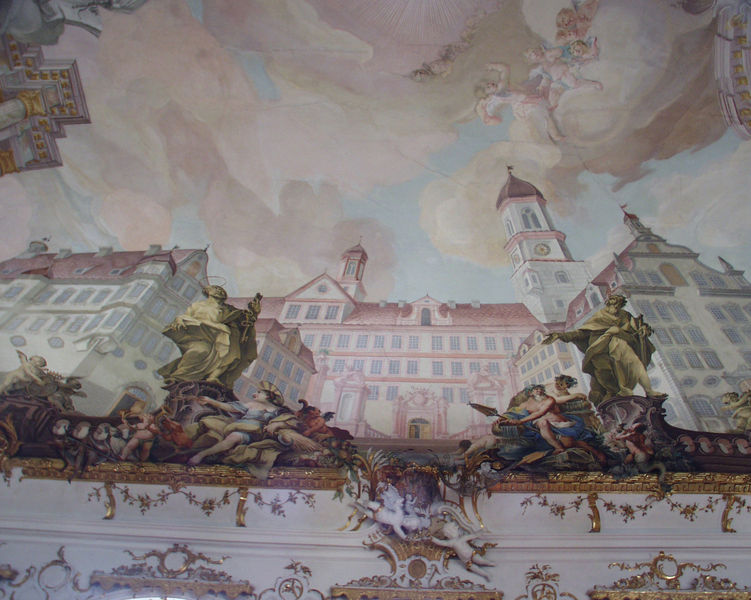
Titel: Ansicht Dillingen (Ausschnitt)
Künstler: Johann Anwander
Standort: Dillingen
Institution: Goldener Saal
Schlagwörter: blau, flügel, gemälde, himmel, weiß, wolken, gelb, kirchturm, stadt, fenster, grau, pastell, säule, säulen, ausblick, gebäude, haus, rot, schloss, wolke, beige, malerei, ornament, wand, architektur, barock, falten, rahmen, häuser, kirche, sonne, figur, gewand, gold, decke, rokkoko, bühne, theater, rosa, fliegen, turm, engel, putto, ranken, skulptur, fassade, fassaden, perspektive, giebel, farbe, figuren, treppe, lanze, dekoration, bordüre, detail, gris, ornamente, verzierung, wandgemälde, wandmalerei, uhr, pastellfarben, stuck, tor, foto, fotografie, eingang, erker, gewölbe, buch, bayern, kloster, zwiebelturm, palast, balustrade, schweben, blanc, tete, schwert, stift, girlanden, fries, sims, heiligenschein, gesims, pforte, statuen, nimbus, jesus, residenz, kapelle, gaube, ballustrade, kassetten, heilige, deckengemälde, fresko, schlüssel, abtei, gips, putten, wandbild, illusion, putti, petrus, ciel, paysage, peinture, aufnahme, fresco, épée, clocher, bleu, figures, colonne, deckenmalerei, intérieur, architecture, porte, toit, universität, denkmäler, nuage, nuages, wies, église, chateau, palais, illusionsmalerei, clé, ange, anges, tiepolo, räumlichkeit, sculpture, scheinarchitektur, mur, violet, rose, deckenfresko, statue, tour, paradis, bold, baroque, fenêtres, himmlisch, peint, doré, dieu, pastel, illusionismus, fresque, plafond, dorure, personages, saint, quadratur, quadraturmalerei, decor, freco, il soto in su, il sotto in su, renaissance, rococo, religion, melk, décoration, frise, statues, saints, aureole, profondeur, batiment, batiments, immeubles, or, s#ule, benediktbeuern, hjimmel, riot, deckmalerei, stucksims, chérubins, boiseries, sculpturs, clochers, trompe-l'oeil, dorures, richesse, moulure, clouds, angels, tower, immense, somptueux, sieu, fresue, puti, spiritualité, cadran, deckenmalrei, two golden statues, white building